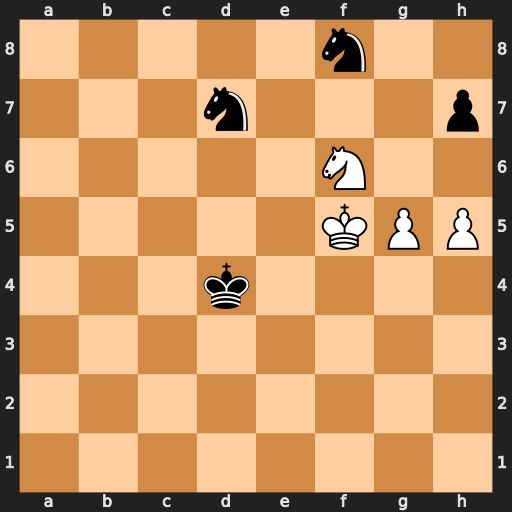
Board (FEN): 5n2/3n3p/5N2/5KPP/3k4/8/8/8
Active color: w
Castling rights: -
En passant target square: -
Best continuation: Nxd7 Nxd7 g6 hxg6+ hxg6 Ne5 g7